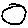
Label: circle